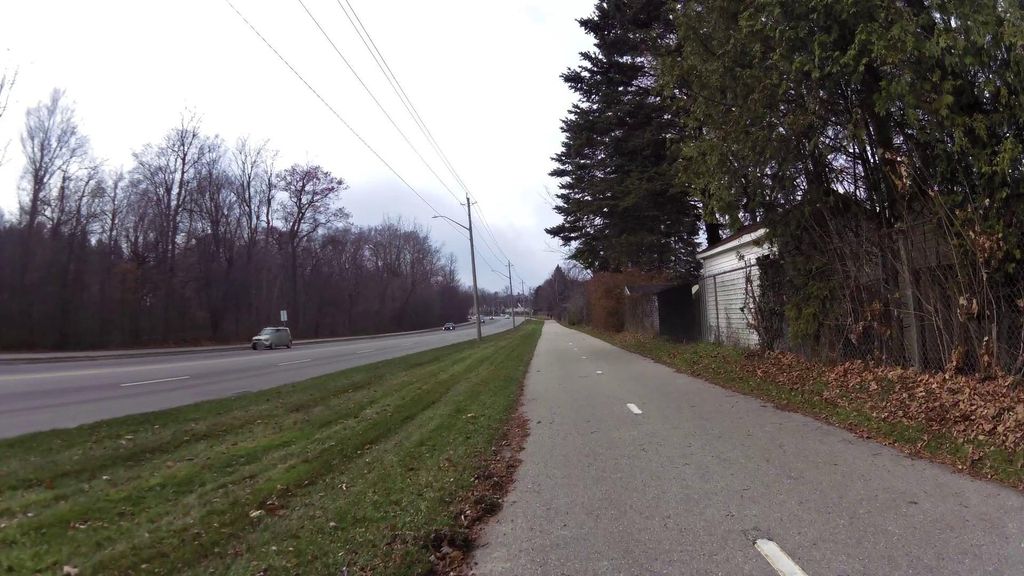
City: kitchener-waterloo